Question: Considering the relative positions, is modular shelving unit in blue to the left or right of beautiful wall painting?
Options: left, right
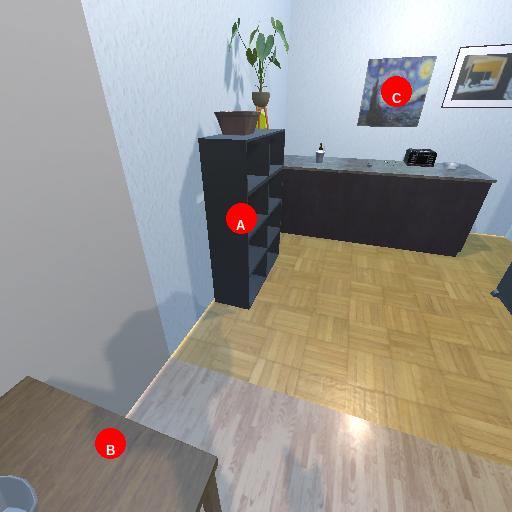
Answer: left